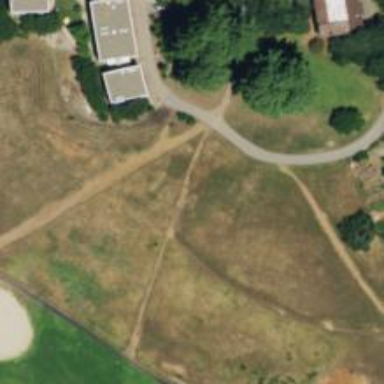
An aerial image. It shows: Disc golf hole.